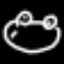
Label: frog